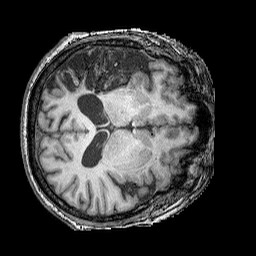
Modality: T1w
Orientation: axial
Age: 63
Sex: male
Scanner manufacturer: siemens
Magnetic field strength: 3 T
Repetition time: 2.25 s
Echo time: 0.00415 s